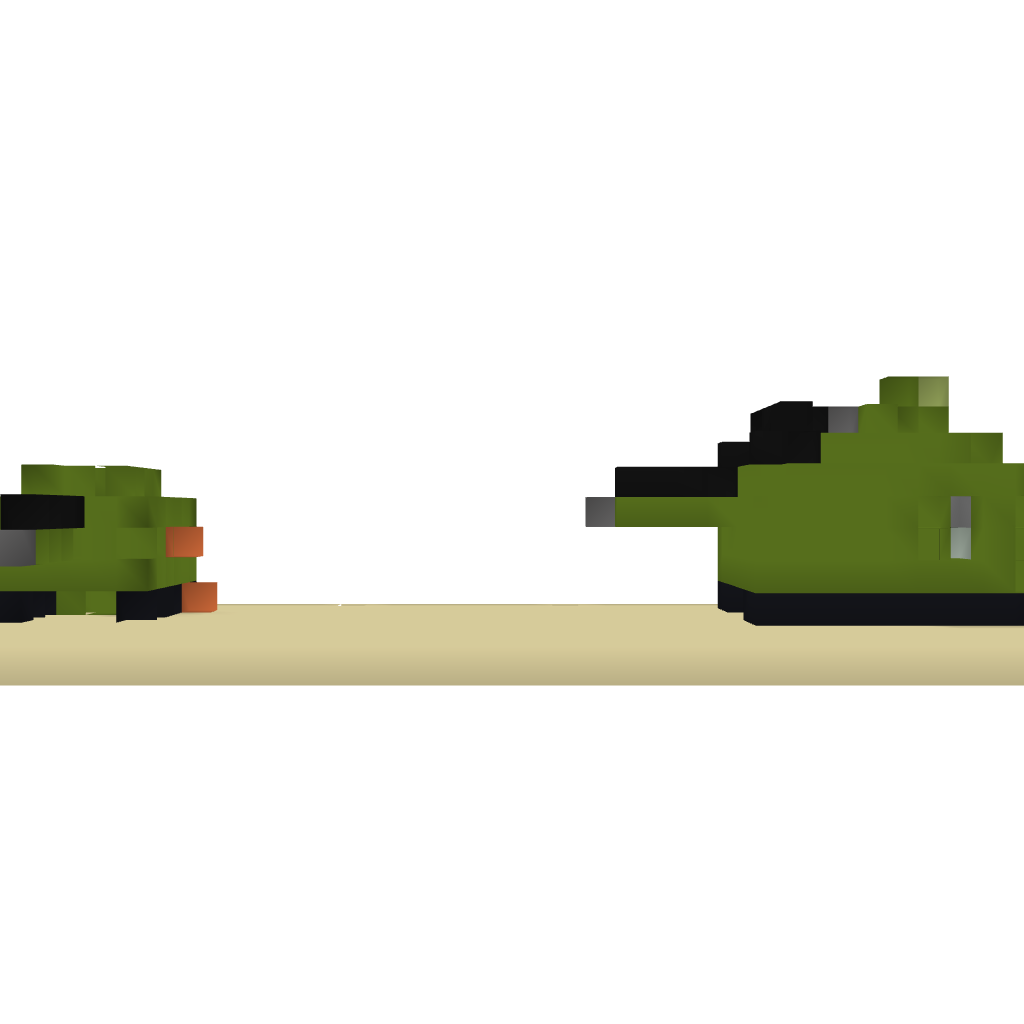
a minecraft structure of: Tank+Cible